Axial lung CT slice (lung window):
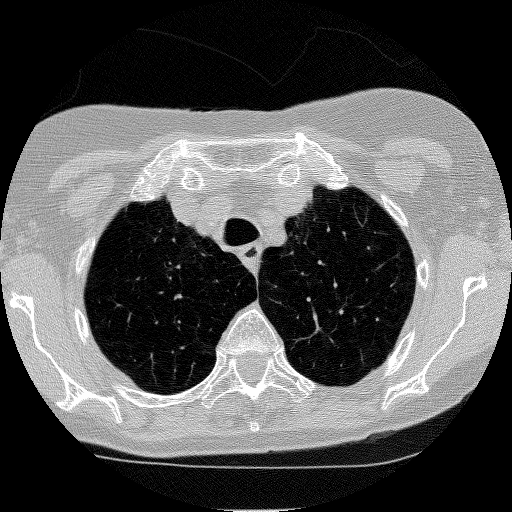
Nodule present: no